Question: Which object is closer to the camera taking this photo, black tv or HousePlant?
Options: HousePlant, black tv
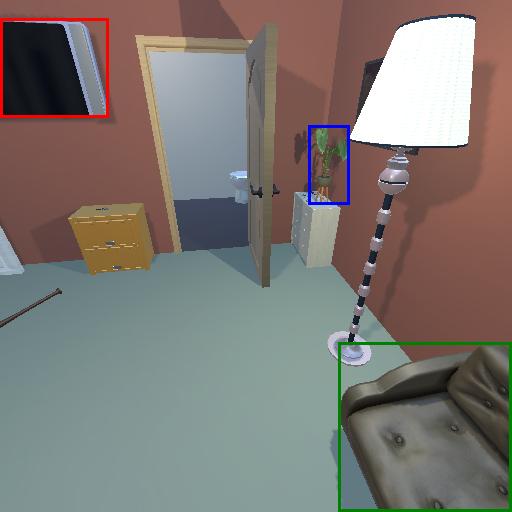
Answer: HousePlant